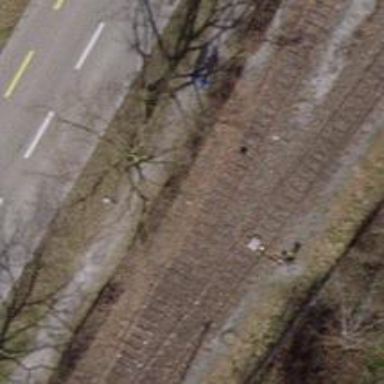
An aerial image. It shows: Railway switch.